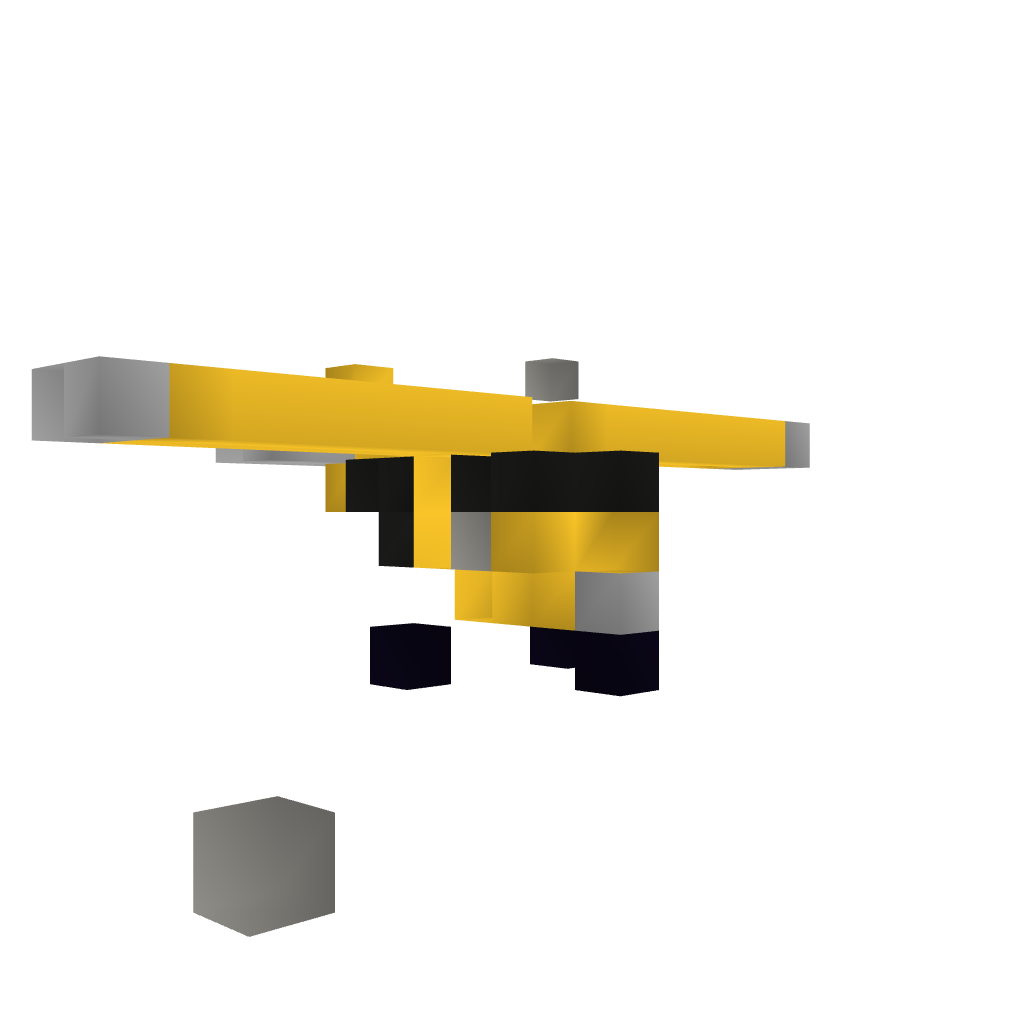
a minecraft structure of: Little-Wood-Plane